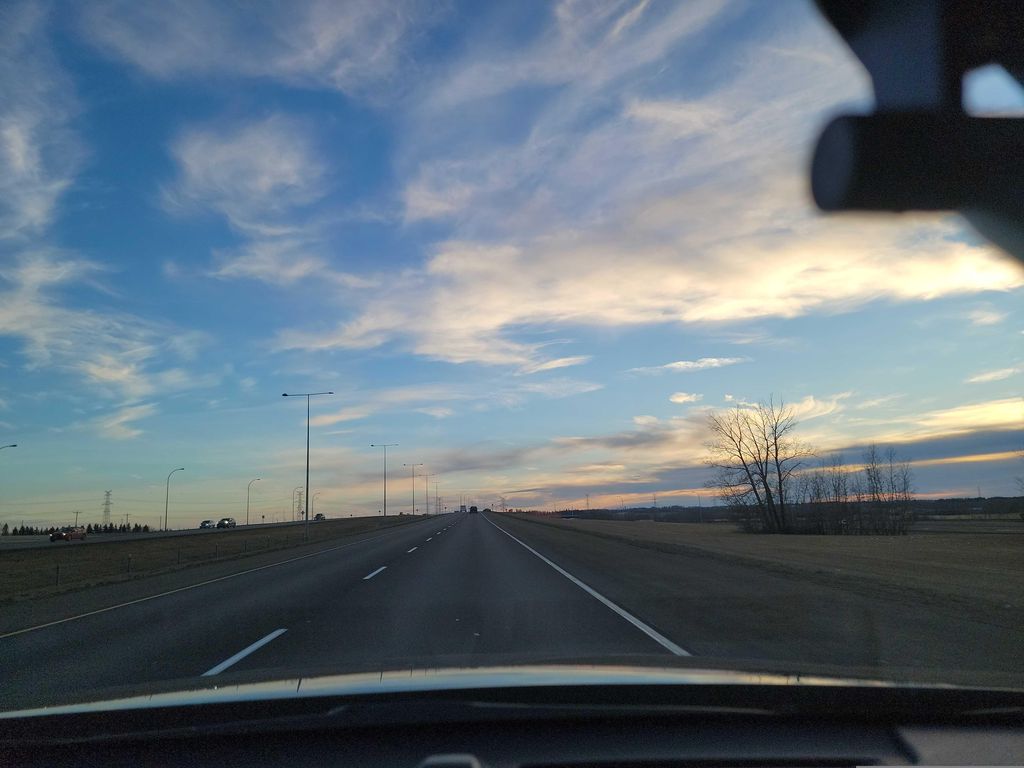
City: edmonton